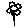
Label: flower